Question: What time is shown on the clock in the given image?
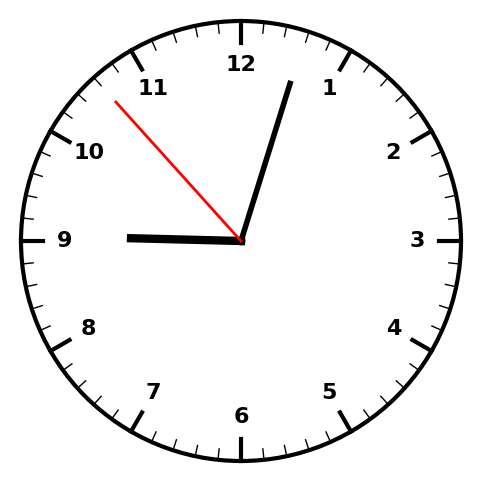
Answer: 09:02:53